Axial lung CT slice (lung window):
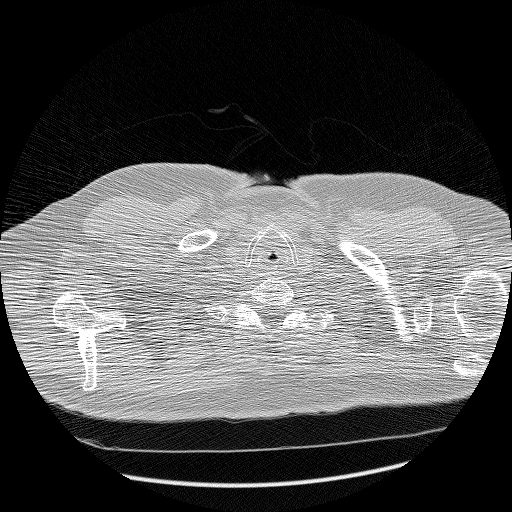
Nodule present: no